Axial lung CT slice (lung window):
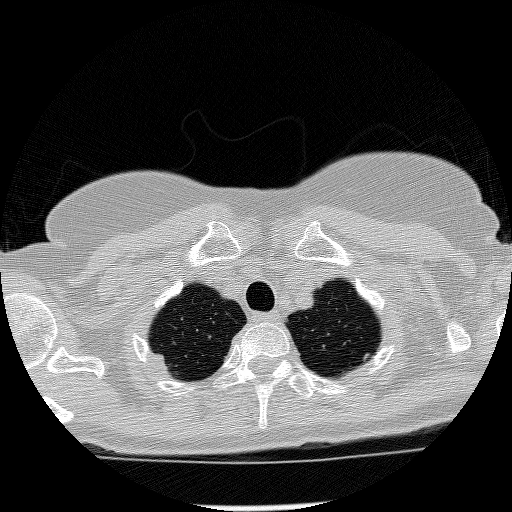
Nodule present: no